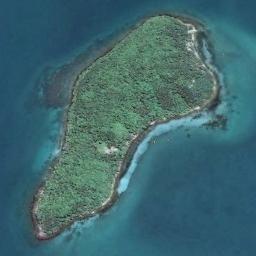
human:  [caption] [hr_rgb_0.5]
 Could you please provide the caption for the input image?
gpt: Many trees are on the island .

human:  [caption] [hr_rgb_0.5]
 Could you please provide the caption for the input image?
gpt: There are many islands of different sizes .

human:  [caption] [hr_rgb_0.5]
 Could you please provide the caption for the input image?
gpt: The irregularly shaped green island is surrounded by blue sea water, And the island’s green plants flourish .

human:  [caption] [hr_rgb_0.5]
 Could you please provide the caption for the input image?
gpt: The island with dense vegetation is surrounded by light blue waters .

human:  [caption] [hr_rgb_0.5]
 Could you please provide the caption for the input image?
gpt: There are full of green trees on the island .